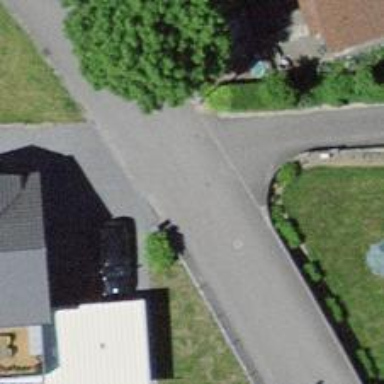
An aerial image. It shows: Residential road with asphalt surface.